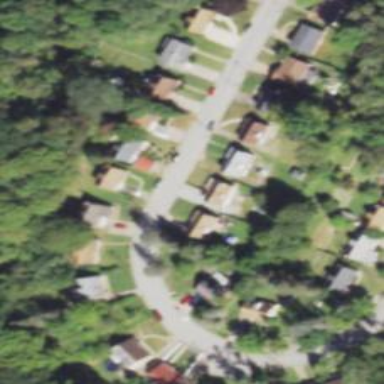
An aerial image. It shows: Asphalt road in residential area.